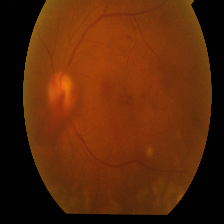
Diabetic retinopathy grade: Proliferative DR